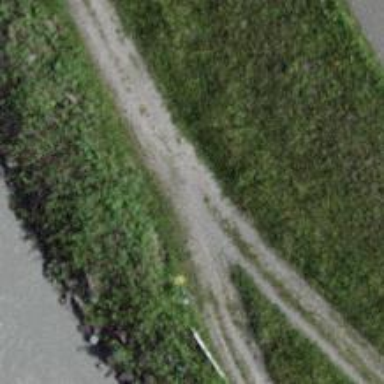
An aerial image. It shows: Compacted track with grade2 surface.